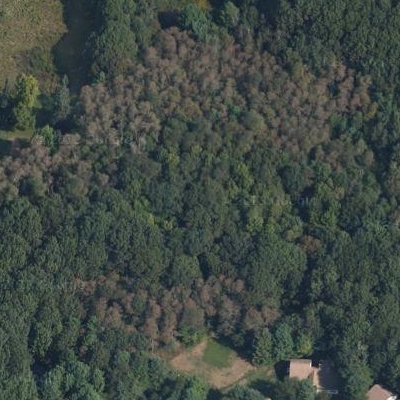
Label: Forest